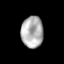
Tissue: prostate
Cell type: T cells
Senescence score: 0.3361
Nuclear area (px): 677
Mean DAPI intensity: 176.417